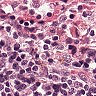
Metastatic tissue present: no